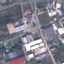
Land use / land cover class: Industrial